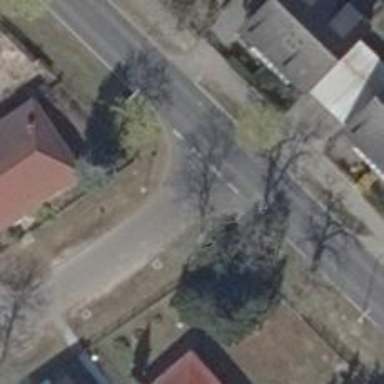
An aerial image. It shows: Road with "give way" sign.